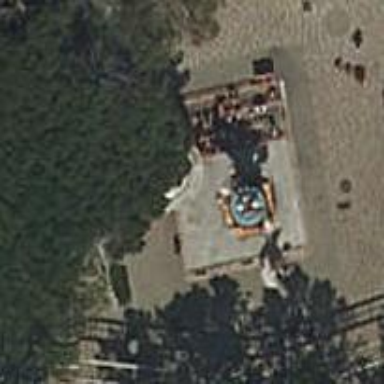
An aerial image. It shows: Drop tower attraction.